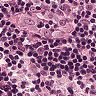
Metastatic tissue present: no